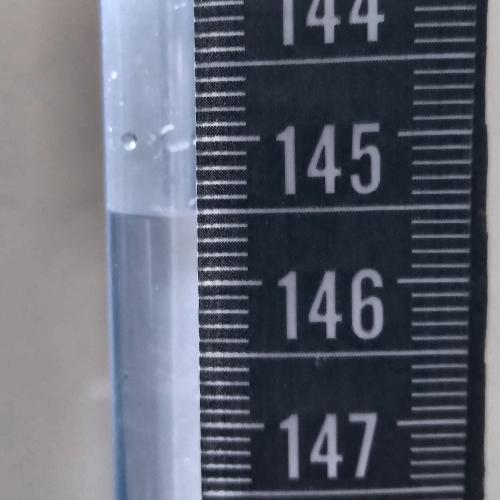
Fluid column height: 145.5 cm